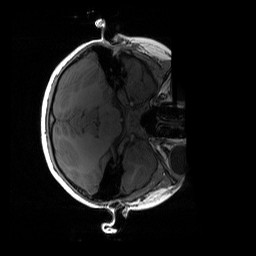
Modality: T1w
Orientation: axial
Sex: female
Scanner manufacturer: siemens
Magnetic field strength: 3 T
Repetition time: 1.9 s
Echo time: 0.00243 s